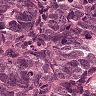
Metastatic tissue present: yes